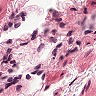
Metastatic tissue present: no